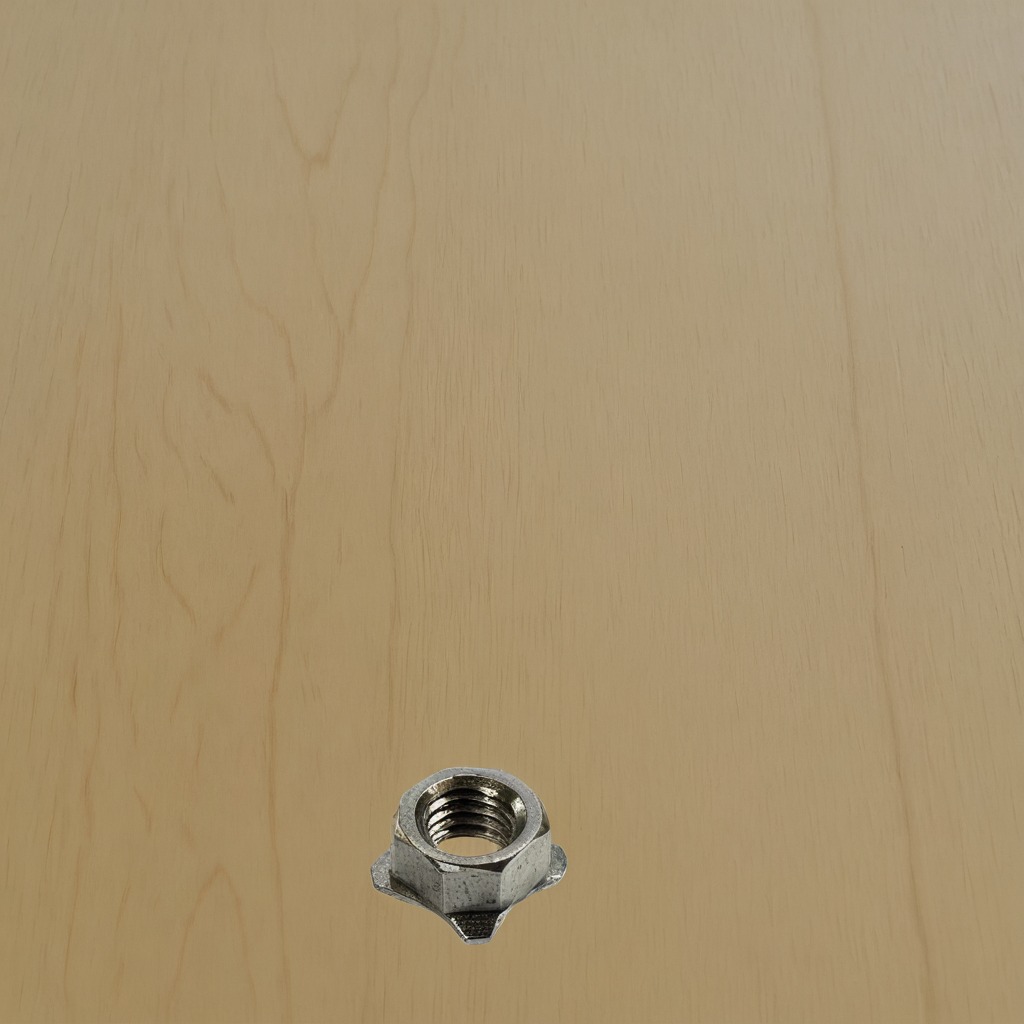
A metal nut lies on a plywood surface in a paint workshop lit by afternoon window light.